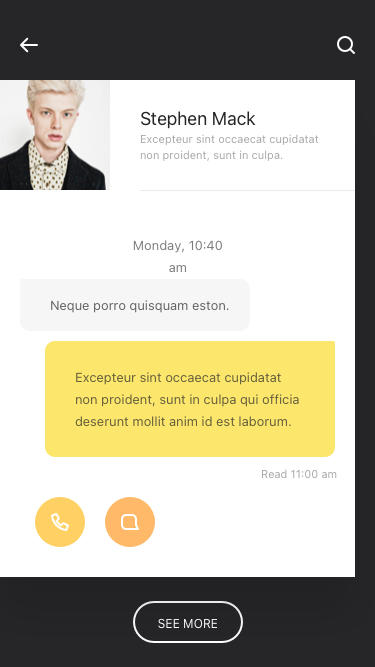
Text in this UI design:
Neque porro quisquam eston.
Read 11:00 am
Monday, 10:40 am
Excepteur sint occaecat cupidatat non proident, sunt in culpa qui officia deserunt mollit anim id est laborum.
Stephen Mack
Excepteur sint occaecat cupidatat non proident, sunt in culpa.